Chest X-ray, PA view. Patient: 46 years old, sex M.
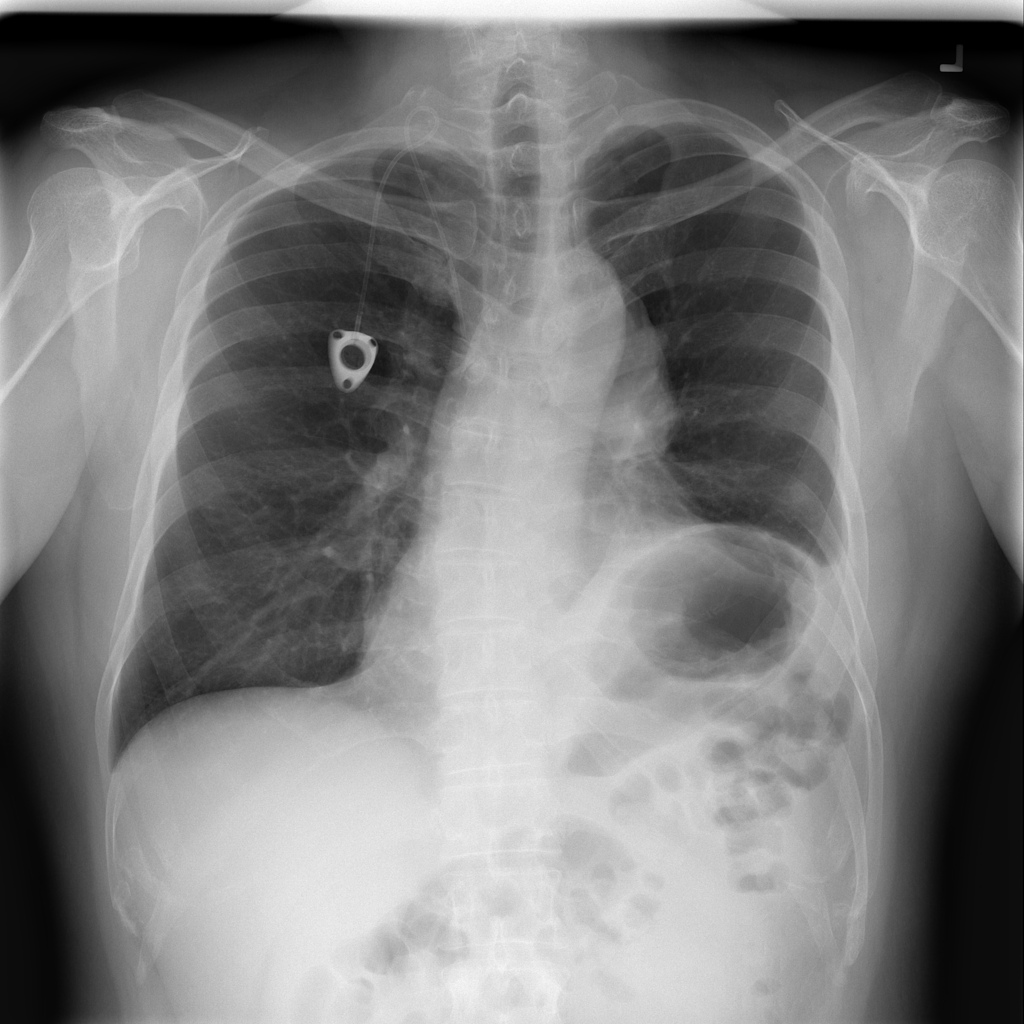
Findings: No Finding